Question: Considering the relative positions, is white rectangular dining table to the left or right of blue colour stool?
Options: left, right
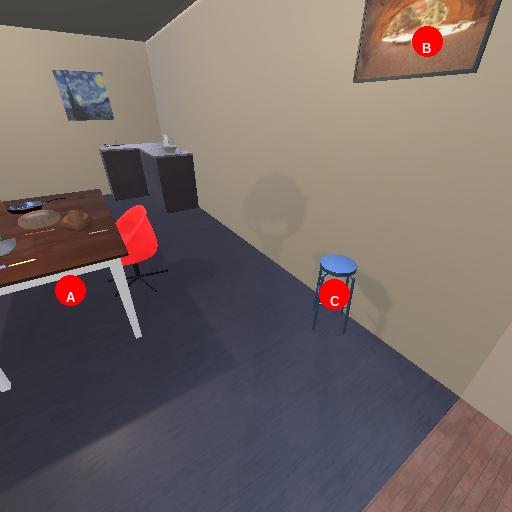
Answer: left